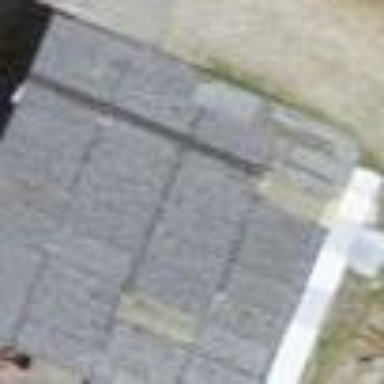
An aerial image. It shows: View of roof of building.